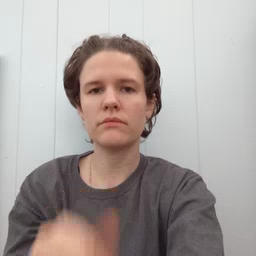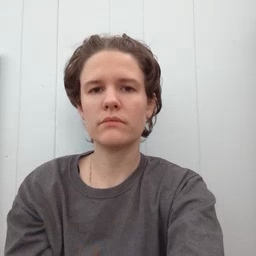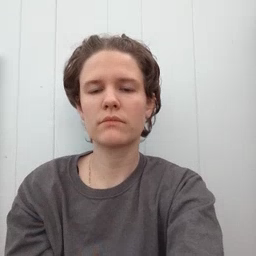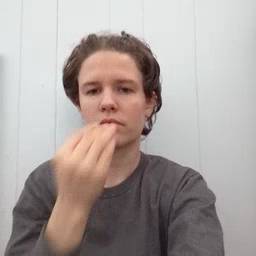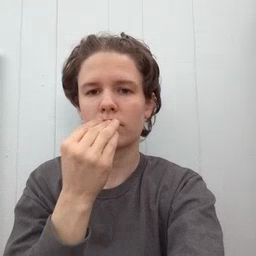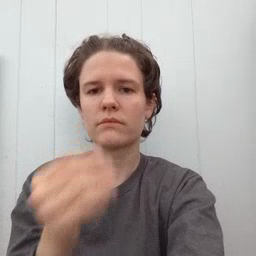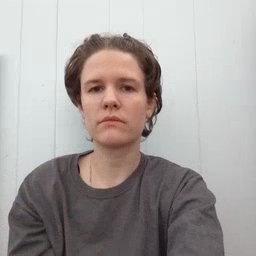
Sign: food